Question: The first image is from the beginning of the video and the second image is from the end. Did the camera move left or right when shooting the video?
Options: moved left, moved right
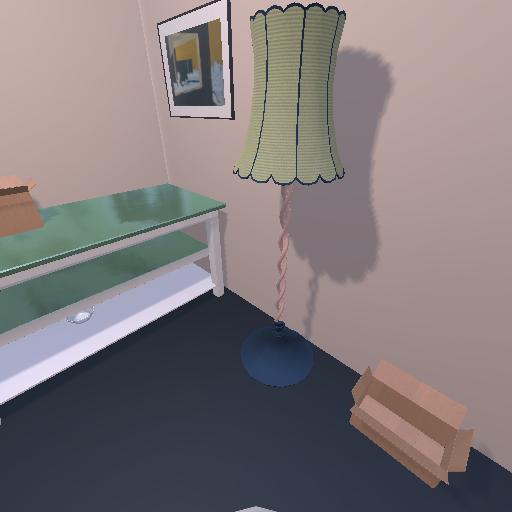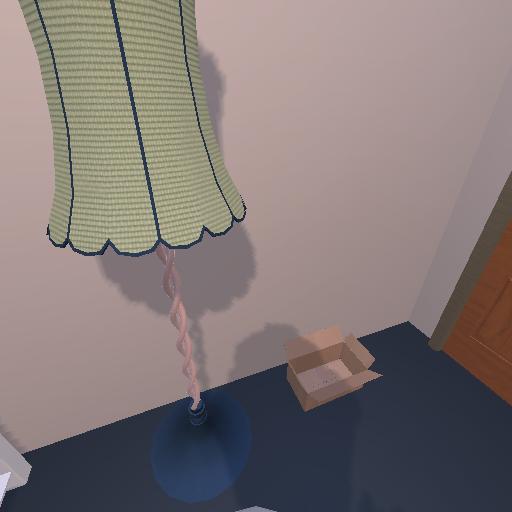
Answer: moved left